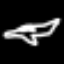
Label: airplane